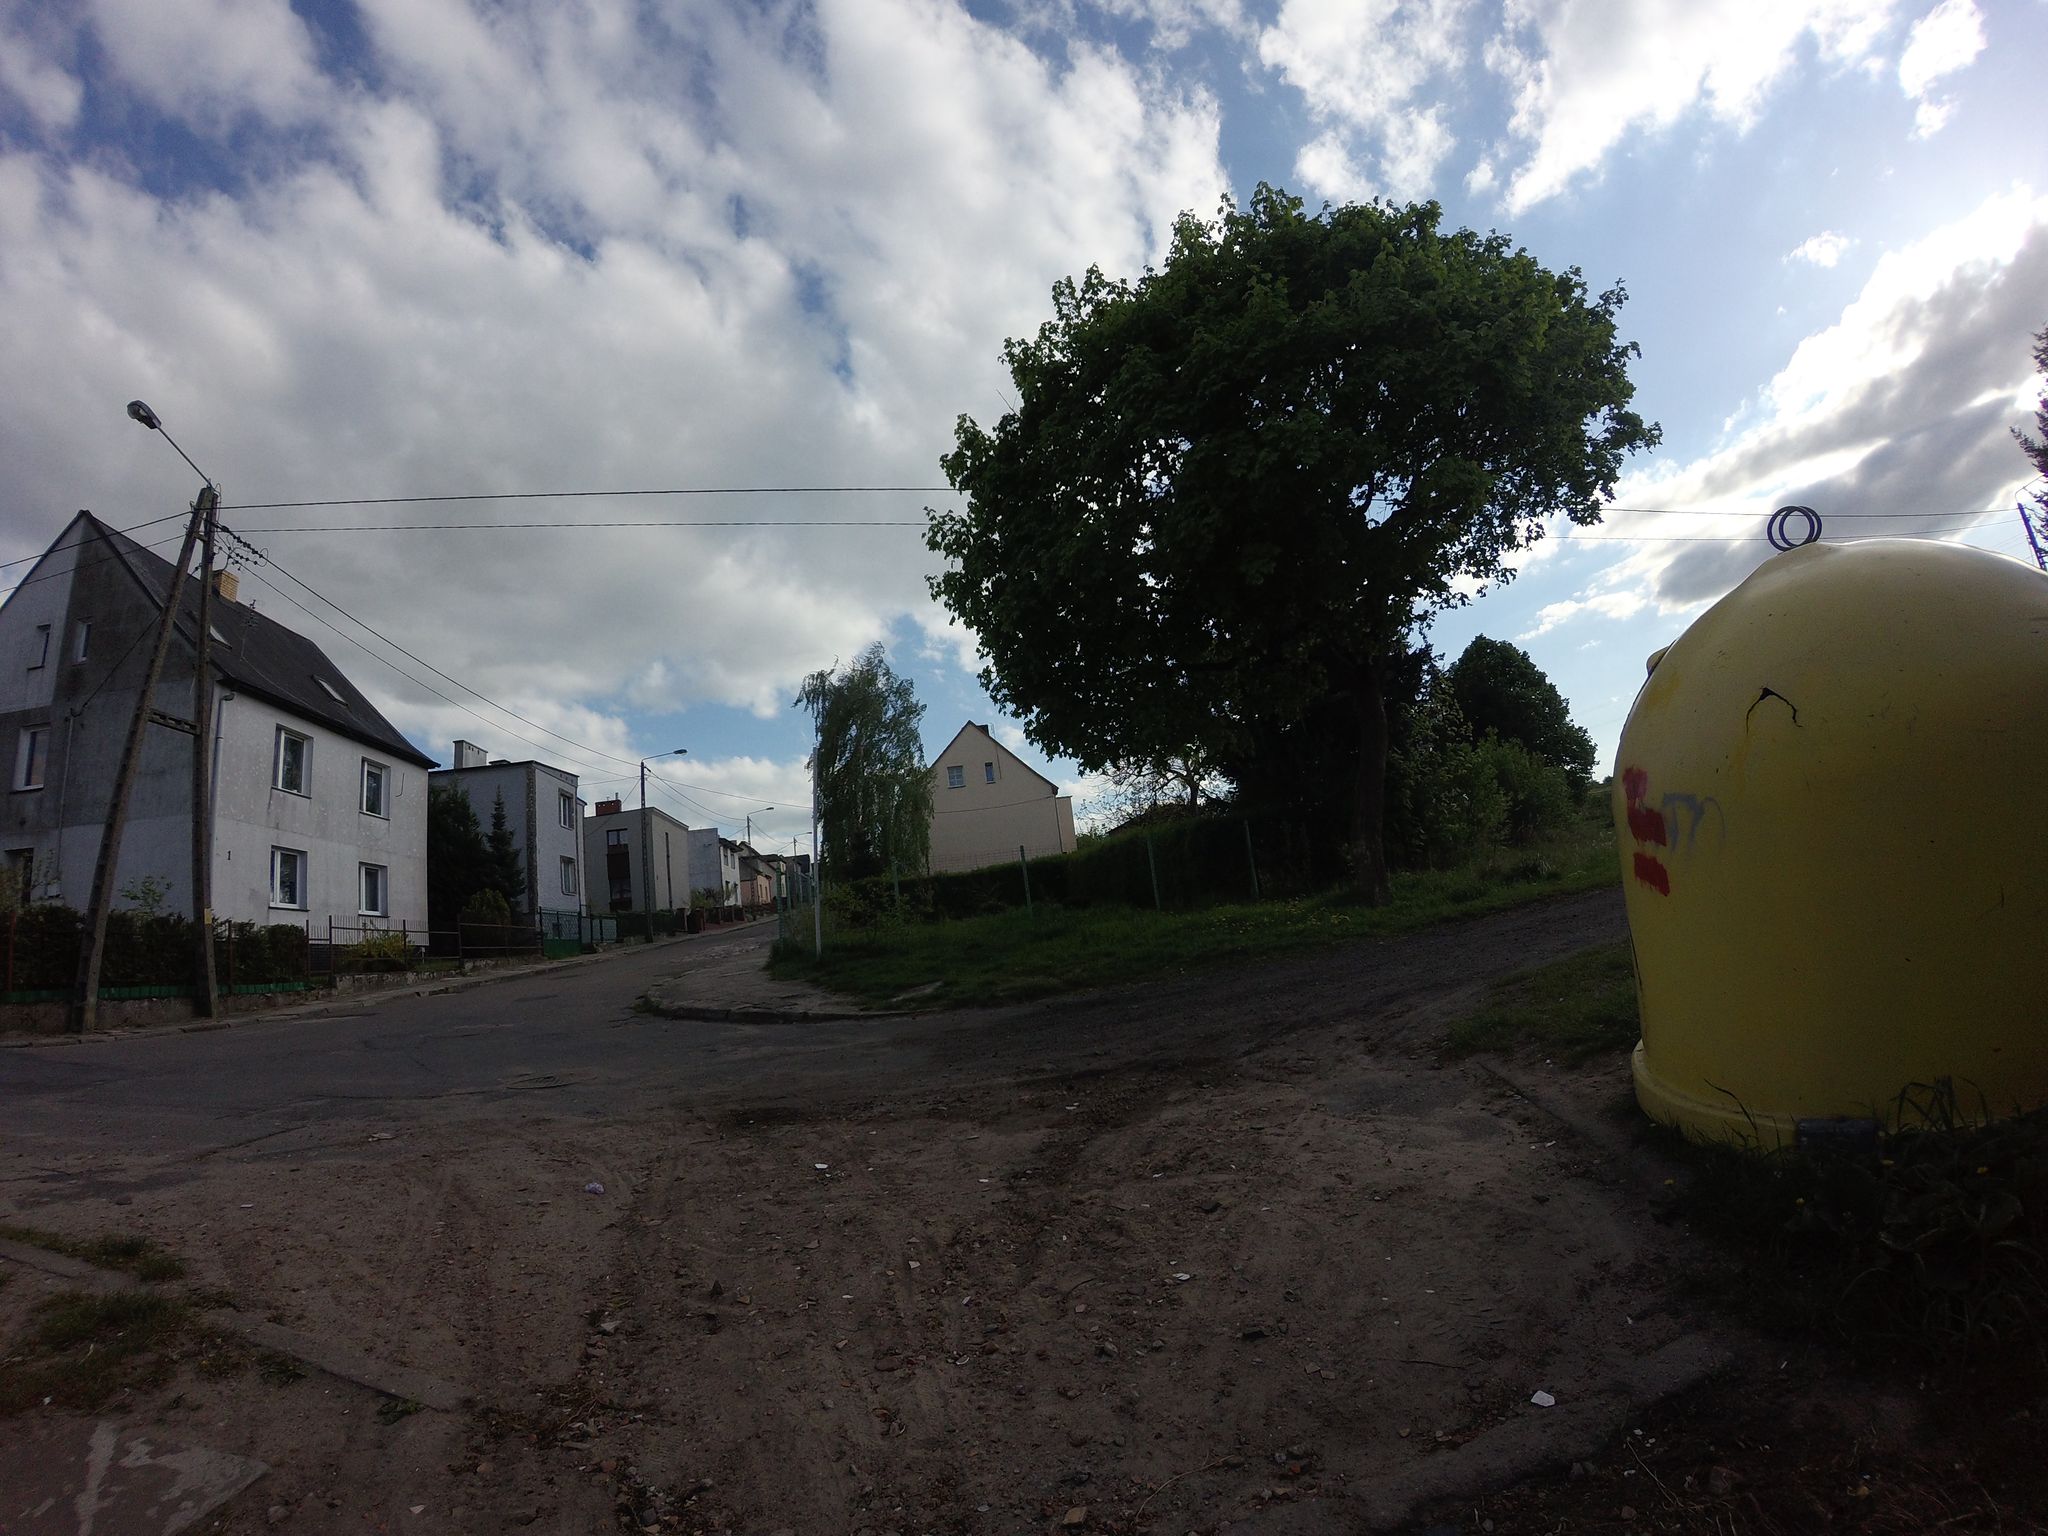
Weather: cloudy
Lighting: day
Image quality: good
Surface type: cycling surface
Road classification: track, residential
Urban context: low density rural
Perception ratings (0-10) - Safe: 2.44, Lively: 2.83, Beautiful: 8.34, Boring: 6.2, Depressing: 5.87, Wealthy: 1.74